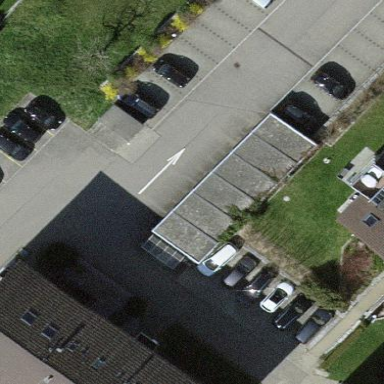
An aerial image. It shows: Parking area with asphalt surface.